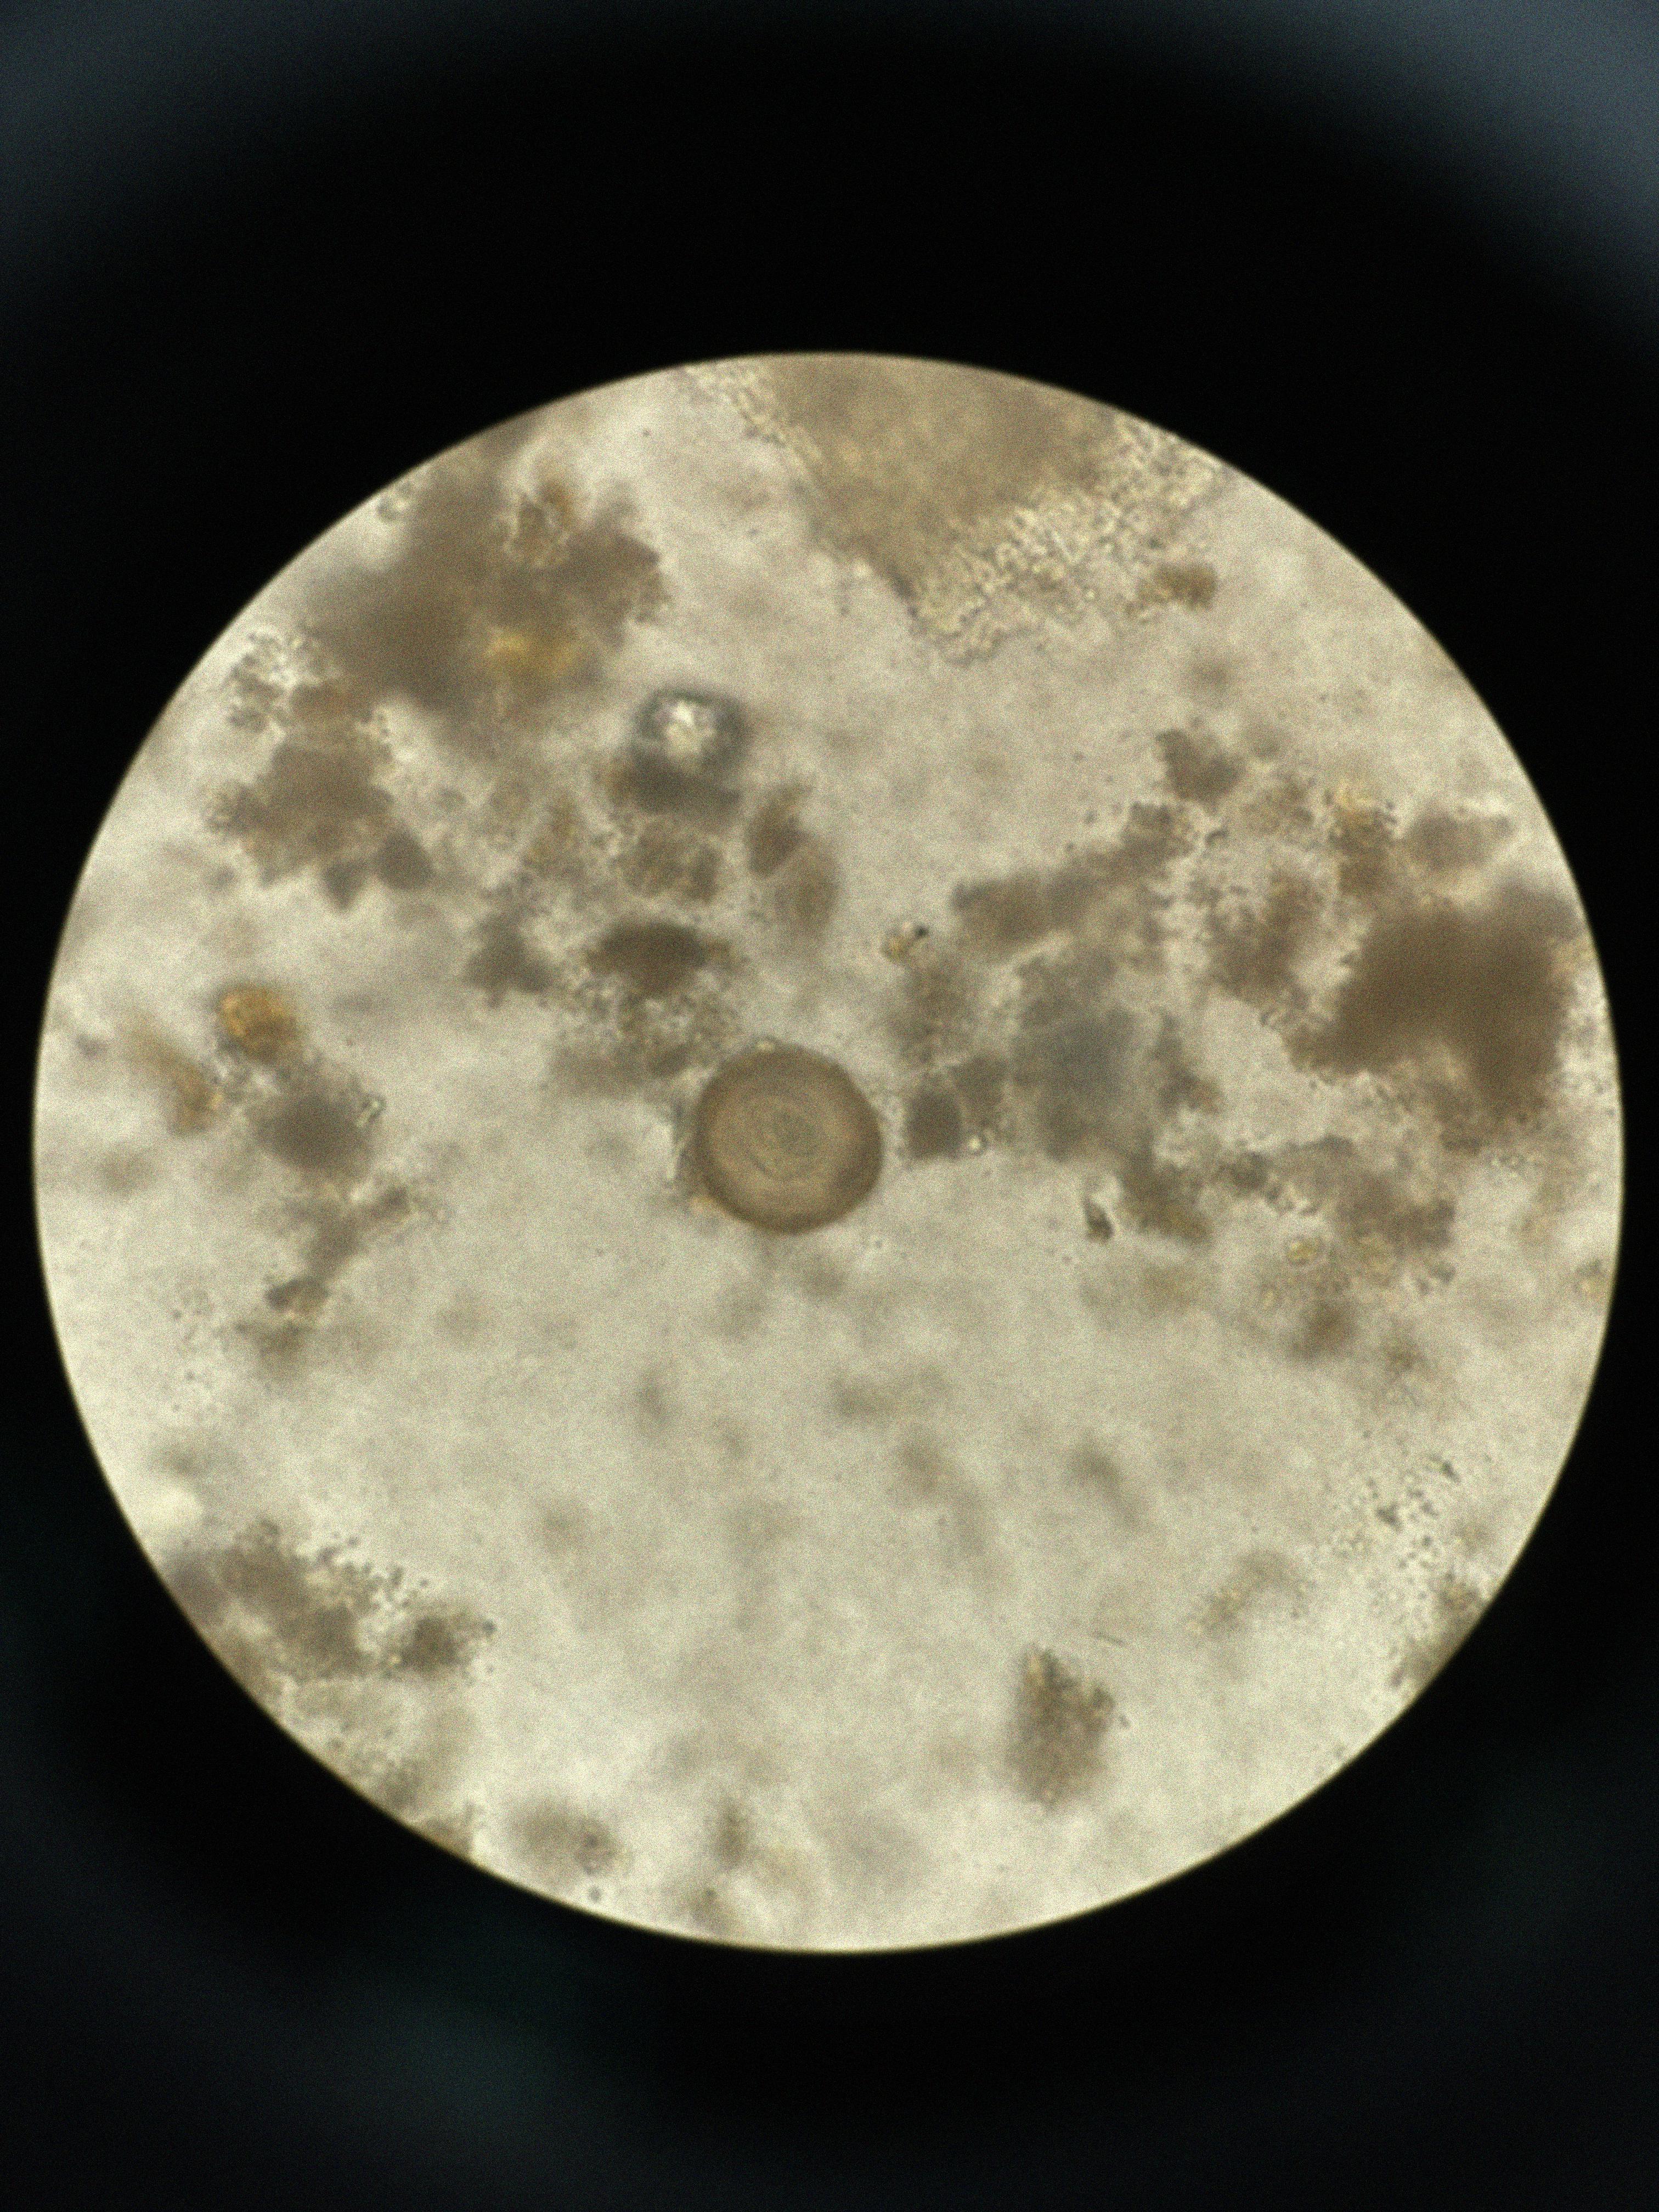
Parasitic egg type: Hymenolepis diminuta